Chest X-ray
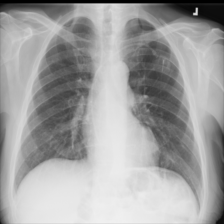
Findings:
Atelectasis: negative
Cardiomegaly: negative
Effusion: negative
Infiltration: negative
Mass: negative
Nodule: negative
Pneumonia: negative
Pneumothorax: positive
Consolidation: negative
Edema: negative
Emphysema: negative
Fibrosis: negative
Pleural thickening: negative
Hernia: negative